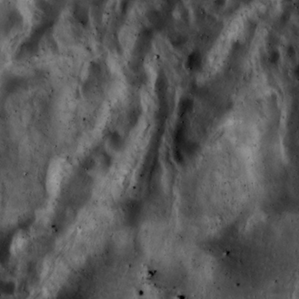
Label: non_frost